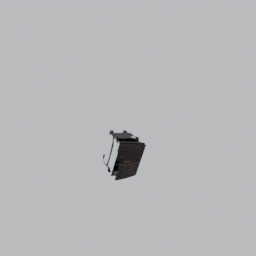
Label: tools